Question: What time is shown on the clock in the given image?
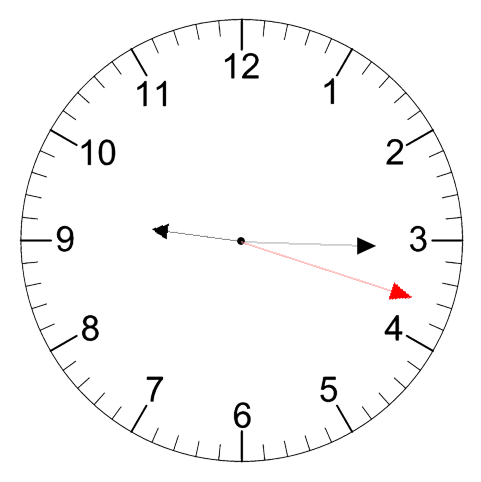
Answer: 09:15:18